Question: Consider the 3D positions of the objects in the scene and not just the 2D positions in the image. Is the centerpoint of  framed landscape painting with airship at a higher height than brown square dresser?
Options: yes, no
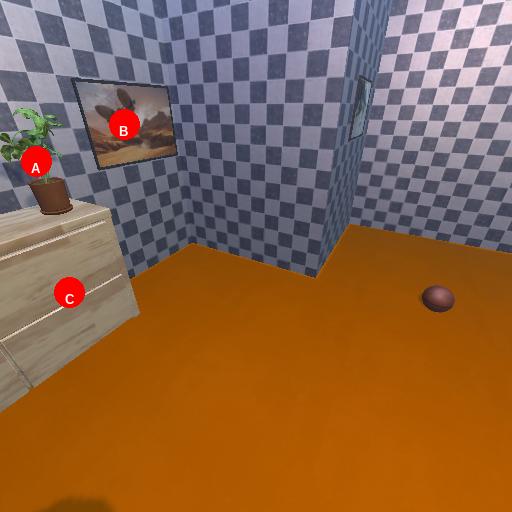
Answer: yes